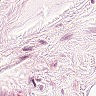
Metastatic tissue present: no